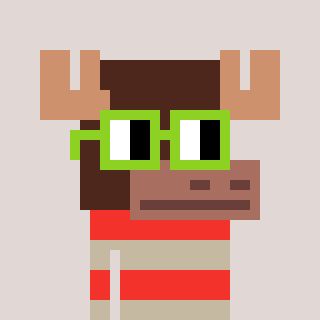
a pixel art character with square light green glasses, a moose-shaped head and a bege-colored body on a warm background